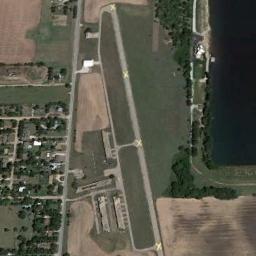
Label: airport